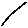
Label: line